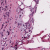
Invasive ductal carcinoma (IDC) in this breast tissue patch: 1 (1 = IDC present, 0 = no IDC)